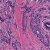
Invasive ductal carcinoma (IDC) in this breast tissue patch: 0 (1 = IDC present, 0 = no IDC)